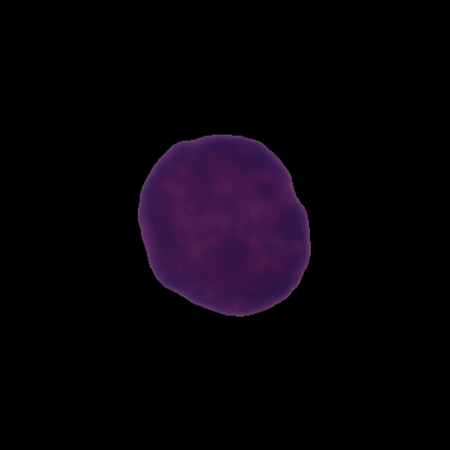
Label: healthy